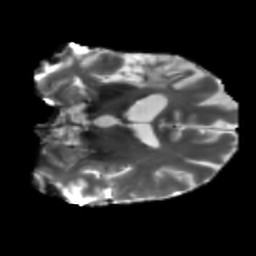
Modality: T2w
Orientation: coronal
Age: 41
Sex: male
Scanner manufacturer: siemens
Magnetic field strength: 3 T
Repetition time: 5.25 s
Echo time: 0.08 s